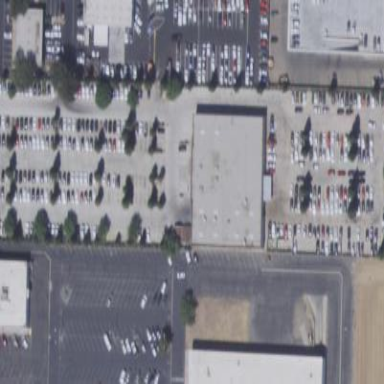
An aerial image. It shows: Area designated for garages.